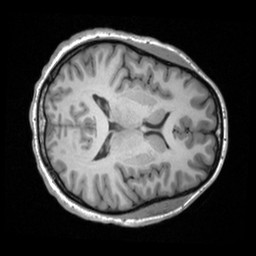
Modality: T1w
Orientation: axial
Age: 22
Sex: female
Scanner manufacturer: siemens
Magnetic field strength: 3 T
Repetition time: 1.9 s
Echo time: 0.00226 s